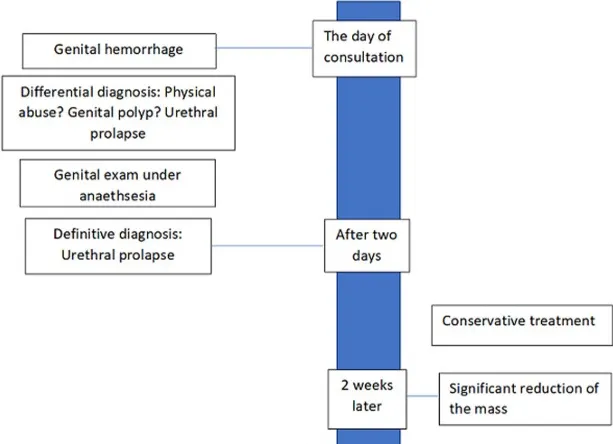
timeline of the disease from the occurrence to complete remission.
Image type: chart (chart)